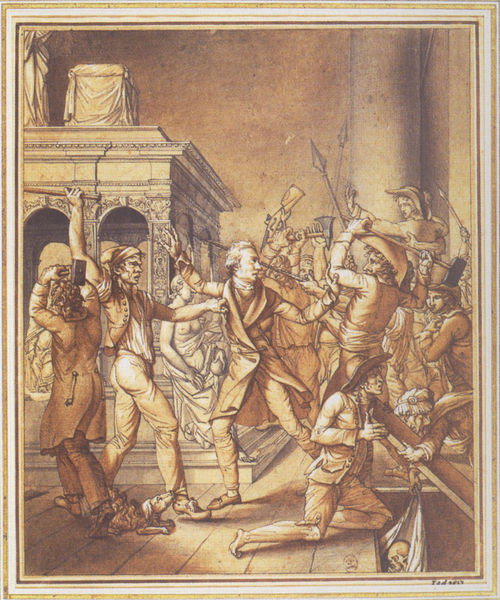
Titel: Alexandre Lenoir Opposing the Destruction of the Royal Tombs in the Church of St. Denis
Künstler: P.-J. Lafontaine
Institution: Paris, Musée Carnavalet
Schlagwörter: angriff, kampf, mann, menschen, braun, frankreich, holz, hut, hüte, männer, säule, säulen, zeichnung, gebäude, haus, hund, arm, blass, leiche, schädel, tod, bild, kirche, boden, mantel, innen, bauern, bogen, perspektive, grafik, graphik, krieg, lanze, soldaten, raub, revolution, waffen, knien, furcht, kämpfen, altar, sims, skelett, totenkopf, grab, simse, axt, hammer, kniend, lanzen, hugenotten, speer, speere, beil, plünderung, bildersturm, sperre, prügelei, hämmer, zimmr, bildersturmn